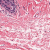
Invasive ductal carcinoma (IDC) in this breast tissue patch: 0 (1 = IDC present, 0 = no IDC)